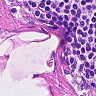
Metastatic tissue present: no